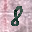
Label: 8